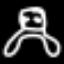
Label: frog